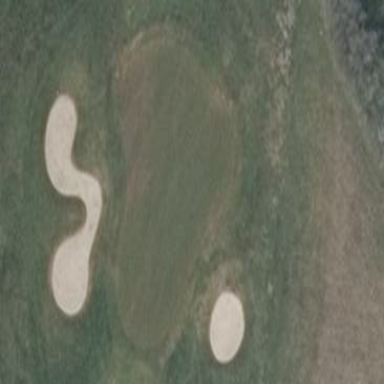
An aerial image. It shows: Golf green.